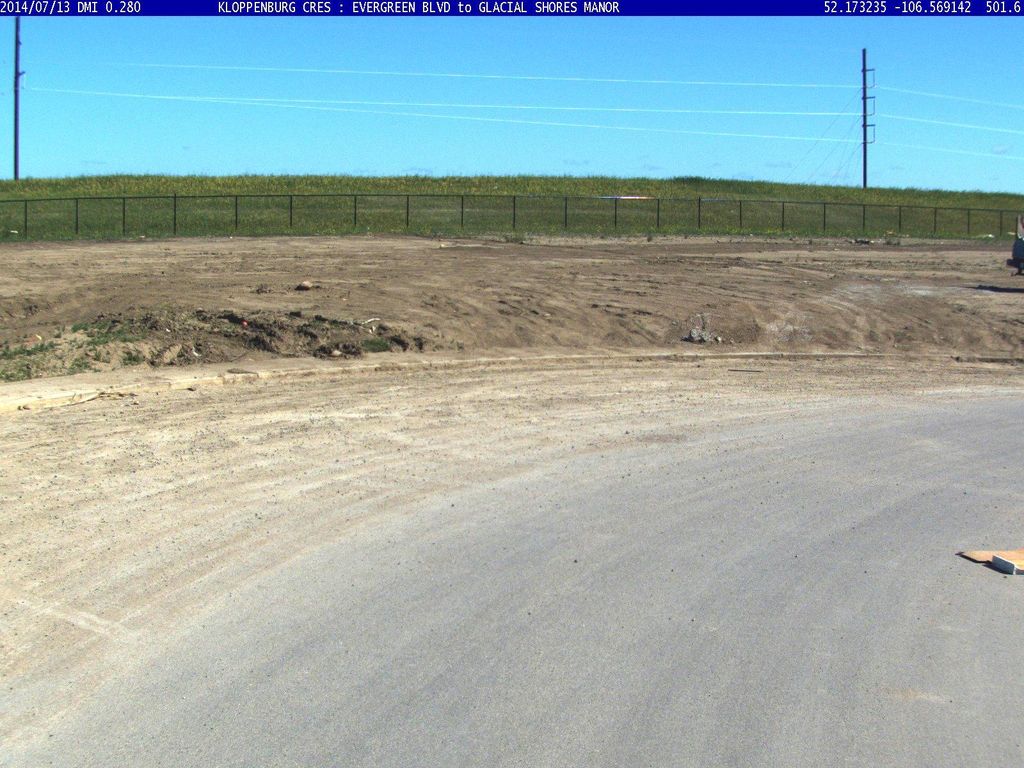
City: saskatoon